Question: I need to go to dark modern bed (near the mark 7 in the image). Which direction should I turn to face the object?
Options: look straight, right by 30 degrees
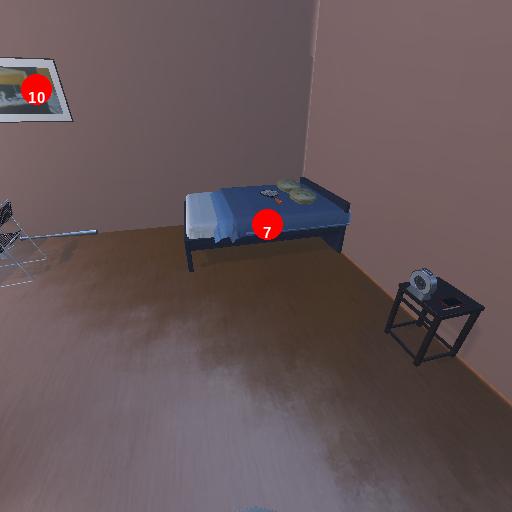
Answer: look straight